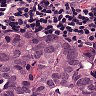
Metastatic tissue present: yes